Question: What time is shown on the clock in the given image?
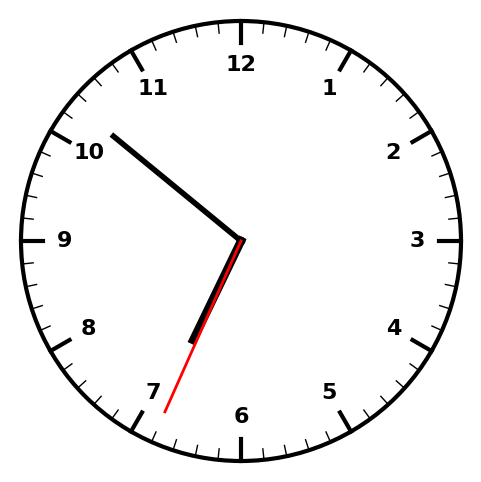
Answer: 06:51:34